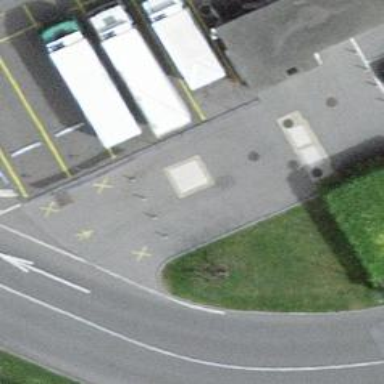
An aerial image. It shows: Bollard.